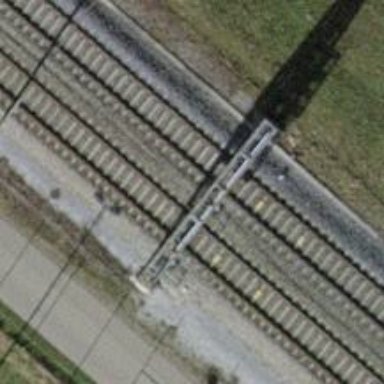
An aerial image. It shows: Railway signal.